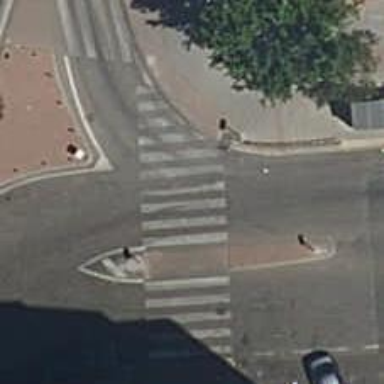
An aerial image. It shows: Road with traffic signals at the crossing.